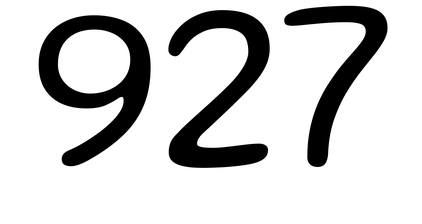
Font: Gluten_Light